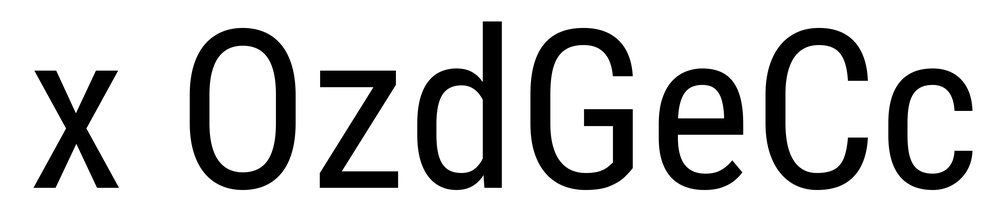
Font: Roboto_Condensed_Regular